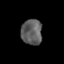
Tissue: skin
Cell type: Epithelial cells
Senescence score: 0.8167
Nuclear area (px): 523
Mean DAPI intensity: 94.071